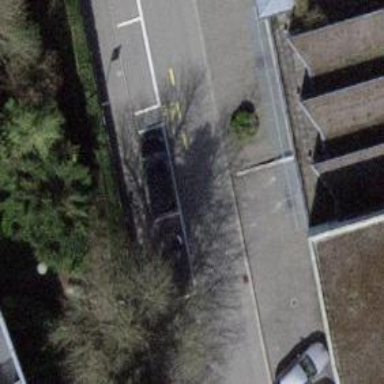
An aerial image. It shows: Parking lane designated for parking.